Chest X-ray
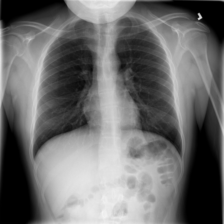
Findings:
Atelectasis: negative
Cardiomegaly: negative
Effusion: negative
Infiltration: negative
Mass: negative
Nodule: negative
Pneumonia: negative
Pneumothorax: negative
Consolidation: negative
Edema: negative
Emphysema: negative
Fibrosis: negative
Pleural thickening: negative
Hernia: negative